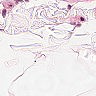
Metastatic tissue present: no